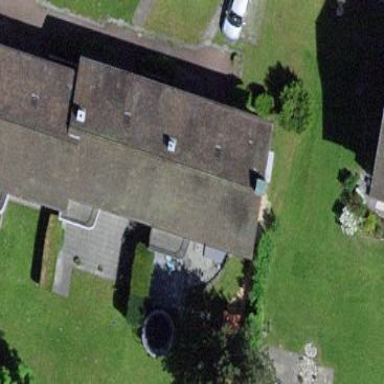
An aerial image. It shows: Terrace-style building with gabled roof.